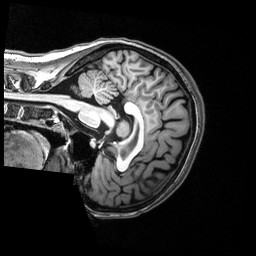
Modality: T1w
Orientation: sagittal
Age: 20
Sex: female
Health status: healthy
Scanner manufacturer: siemens
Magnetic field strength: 3 T
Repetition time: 2.53 s
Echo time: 0.00339 s